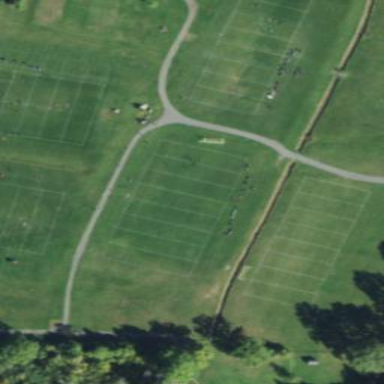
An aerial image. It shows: Soccer pitch for leisureland activities.